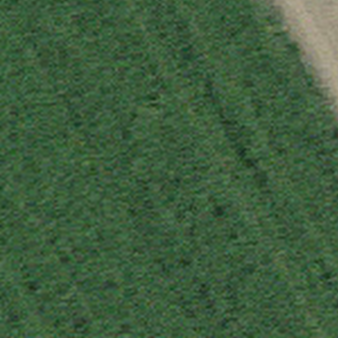
Label: other